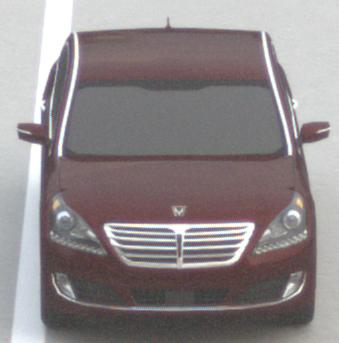
Make: Hyundai
Model: Equus
Detailed model: Gen. 2 VI
Model produced from: 2009
Model produced until: 2016
Doors: 4
Color: red
Road condition: dry road
Daytime: morning or afternoon
Contrast: low contrast